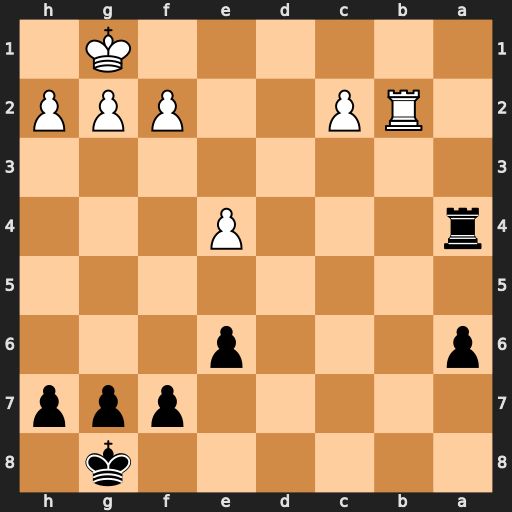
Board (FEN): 6k1/5ppp/p3p3/8/r3P3/8/1RP2PPP/6K1
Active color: b
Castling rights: -
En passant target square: -
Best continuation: Ra1+ Rb1 Rxb1#